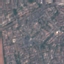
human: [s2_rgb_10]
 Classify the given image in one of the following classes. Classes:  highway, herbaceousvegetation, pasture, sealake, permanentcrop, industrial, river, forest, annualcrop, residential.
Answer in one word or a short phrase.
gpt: Residential